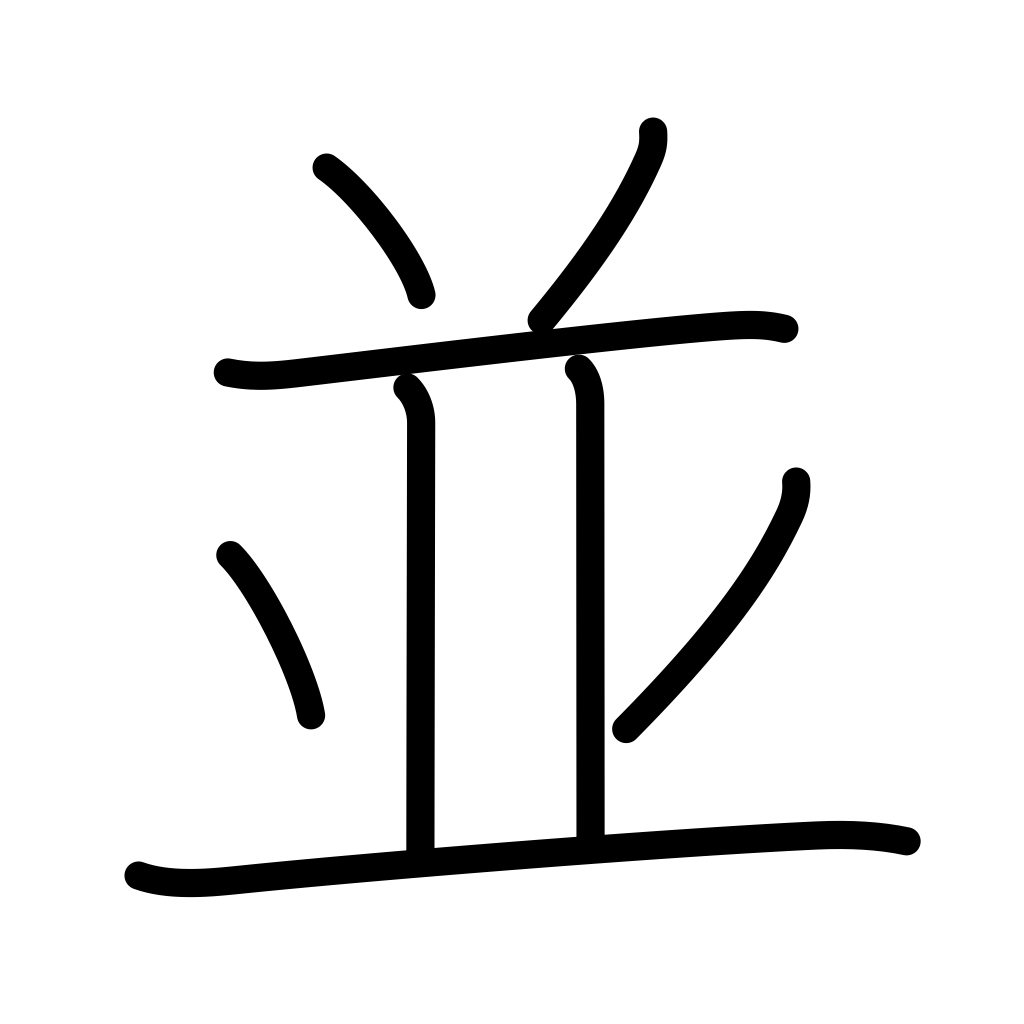
Meaning: row, and, besides, as well as, line up, rank with, rival, equal